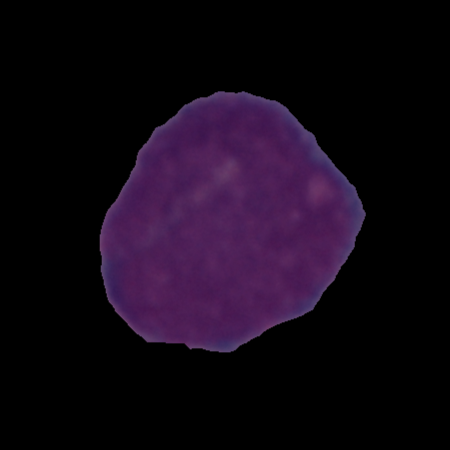
Label: cancer